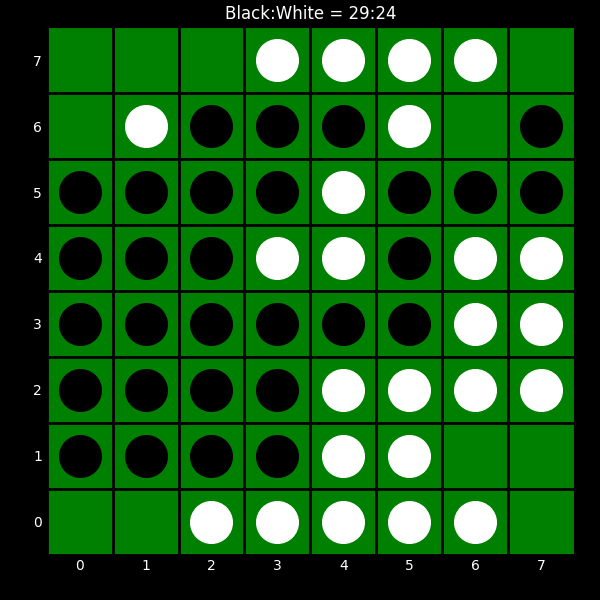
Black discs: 29
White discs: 24